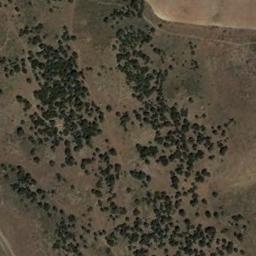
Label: chaparral